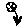
Label: flower